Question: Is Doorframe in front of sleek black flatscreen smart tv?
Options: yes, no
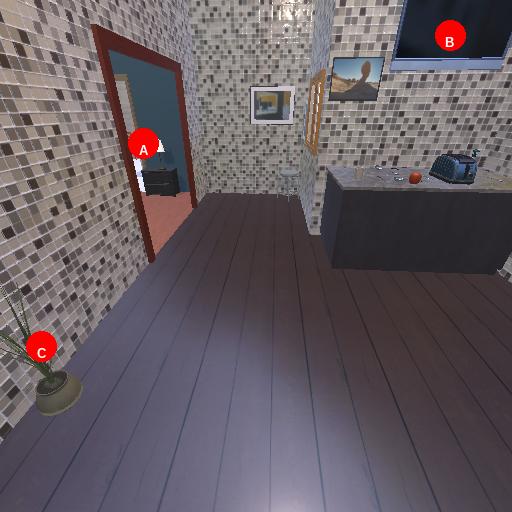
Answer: yes